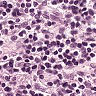
Metastatic tissue present: no